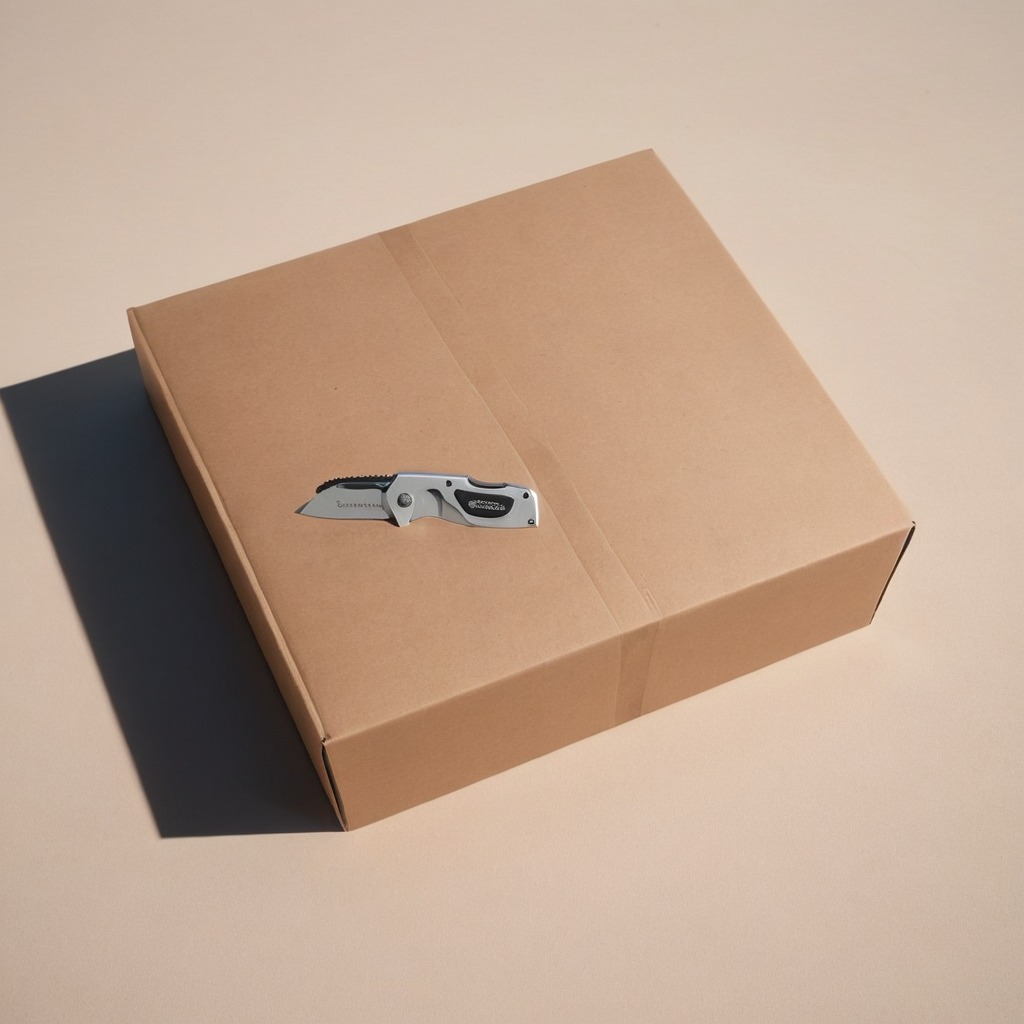
A utility knife is lying on the cardboard box surface.